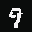
Label: 9